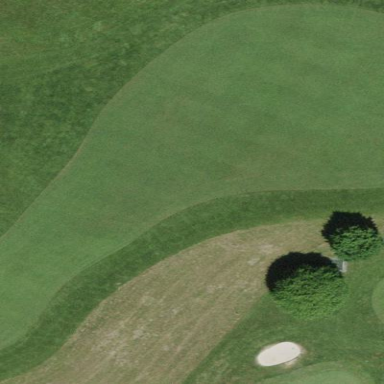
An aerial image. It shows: Grassy area designated as golf fairway.